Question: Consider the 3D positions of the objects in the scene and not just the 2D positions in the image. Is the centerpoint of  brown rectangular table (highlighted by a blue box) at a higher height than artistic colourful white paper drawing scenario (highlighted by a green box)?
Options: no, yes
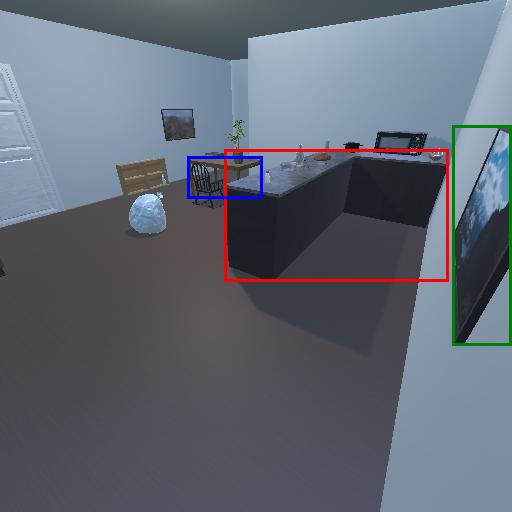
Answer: no